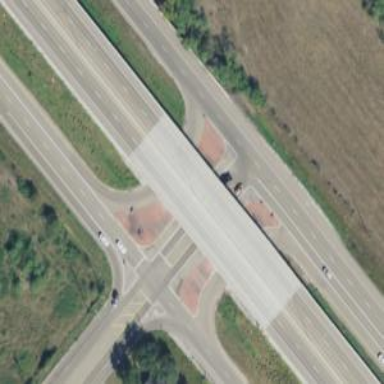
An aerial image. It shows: Secondary link road.